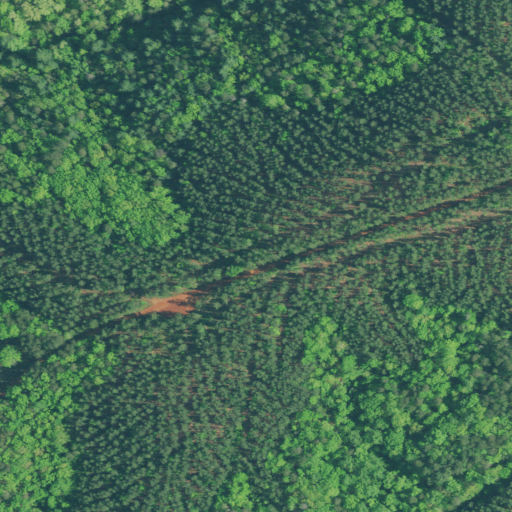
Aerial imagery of ridge(s) in South Carolina named Silver Mine Ridge containing evergreen forest, mixed forest, deciduous forest, open development, and low intensity development